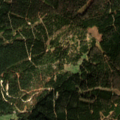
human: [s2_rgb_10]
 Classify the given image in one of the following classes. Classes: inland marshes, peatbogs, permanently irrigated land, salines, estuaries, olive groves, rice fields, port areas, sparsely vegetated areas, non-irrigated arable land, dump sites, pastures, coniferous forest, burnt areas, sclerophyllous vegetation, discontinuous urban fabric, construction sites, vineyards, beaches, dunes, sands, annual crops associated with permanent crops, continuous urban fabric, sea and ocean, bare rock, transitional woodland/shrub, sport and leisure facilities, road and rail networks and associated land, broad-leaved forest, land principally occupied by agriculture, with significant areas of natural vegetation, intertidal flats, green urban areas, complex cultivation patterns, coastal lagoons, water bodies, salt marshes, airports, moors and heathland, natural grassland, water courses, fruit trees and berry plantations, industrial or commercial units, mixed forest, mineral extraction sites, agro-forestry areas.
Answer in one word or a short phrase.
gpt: land principally occupied by agriculture, with significant areas of natural vegetation, coniferous forest